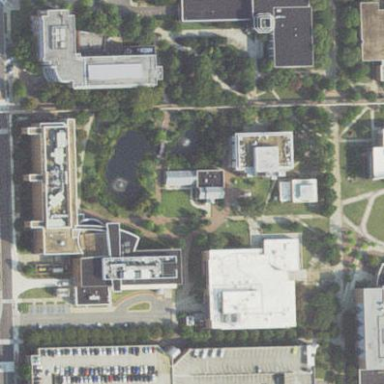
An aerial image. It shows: University building.